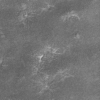
Label: not_dusty